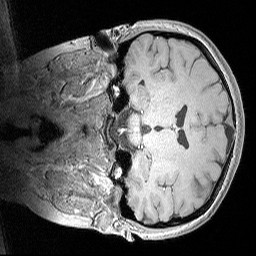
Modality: MP2RAGE
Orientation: coronal
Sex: female
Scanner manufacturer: siemens
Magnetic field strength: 3 T
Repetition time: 5 s
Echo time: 0.00292 s